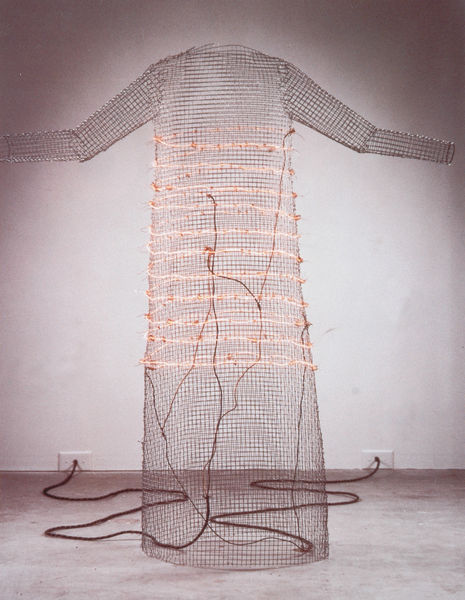
Titel: I Want You to Feel the Way I Do...(The Dress)
Künstler: Jana Sterbak
Standort: München
Institution: Galerie Barbara Gross
Schlagwörter: kopf, körper, mann, frau, grau, kleid, lampe, lampen, licht, lichter, raum, schwarz, weiss, zimmer, rot, mode, wand, arm, arme, mensch, stehen, ärmel, hände, gitter, figur, gewand, schnur, stehend, rosa, rund, skulptur, modell, moderne, heiß, kette, modern, linien, beleuchtung, strom, streifen, metall, gestell, plastik, leuchten, foto, fotografie, gerüst, kabel, gefahr, puppe, photo, beleuchtet, christus, jesus, jesus christus, durchsichtig, priester, konstruktion, schlangen, gewebe, objekt, netz, draht, pop art, installation, beuys, aufbau, statik, postmoderne, leitung, elektrizität, maschen, maschendraht, kettenhemd, antropomorph, dress, hasendraht, verkabelt, lichterkette, bourgeoise, drahtgestell, drahtgittermodell, drahtkleid, drahtmodell, glühend, haute couture, jana sterbak, leitend, leuchtkabel, leuchtkette, lichterketten, lichtkette, lämpchen, steckdose, steckdosen, stromkabel, stromkleid